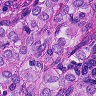
Metastatic tissue present: yes